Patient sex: F
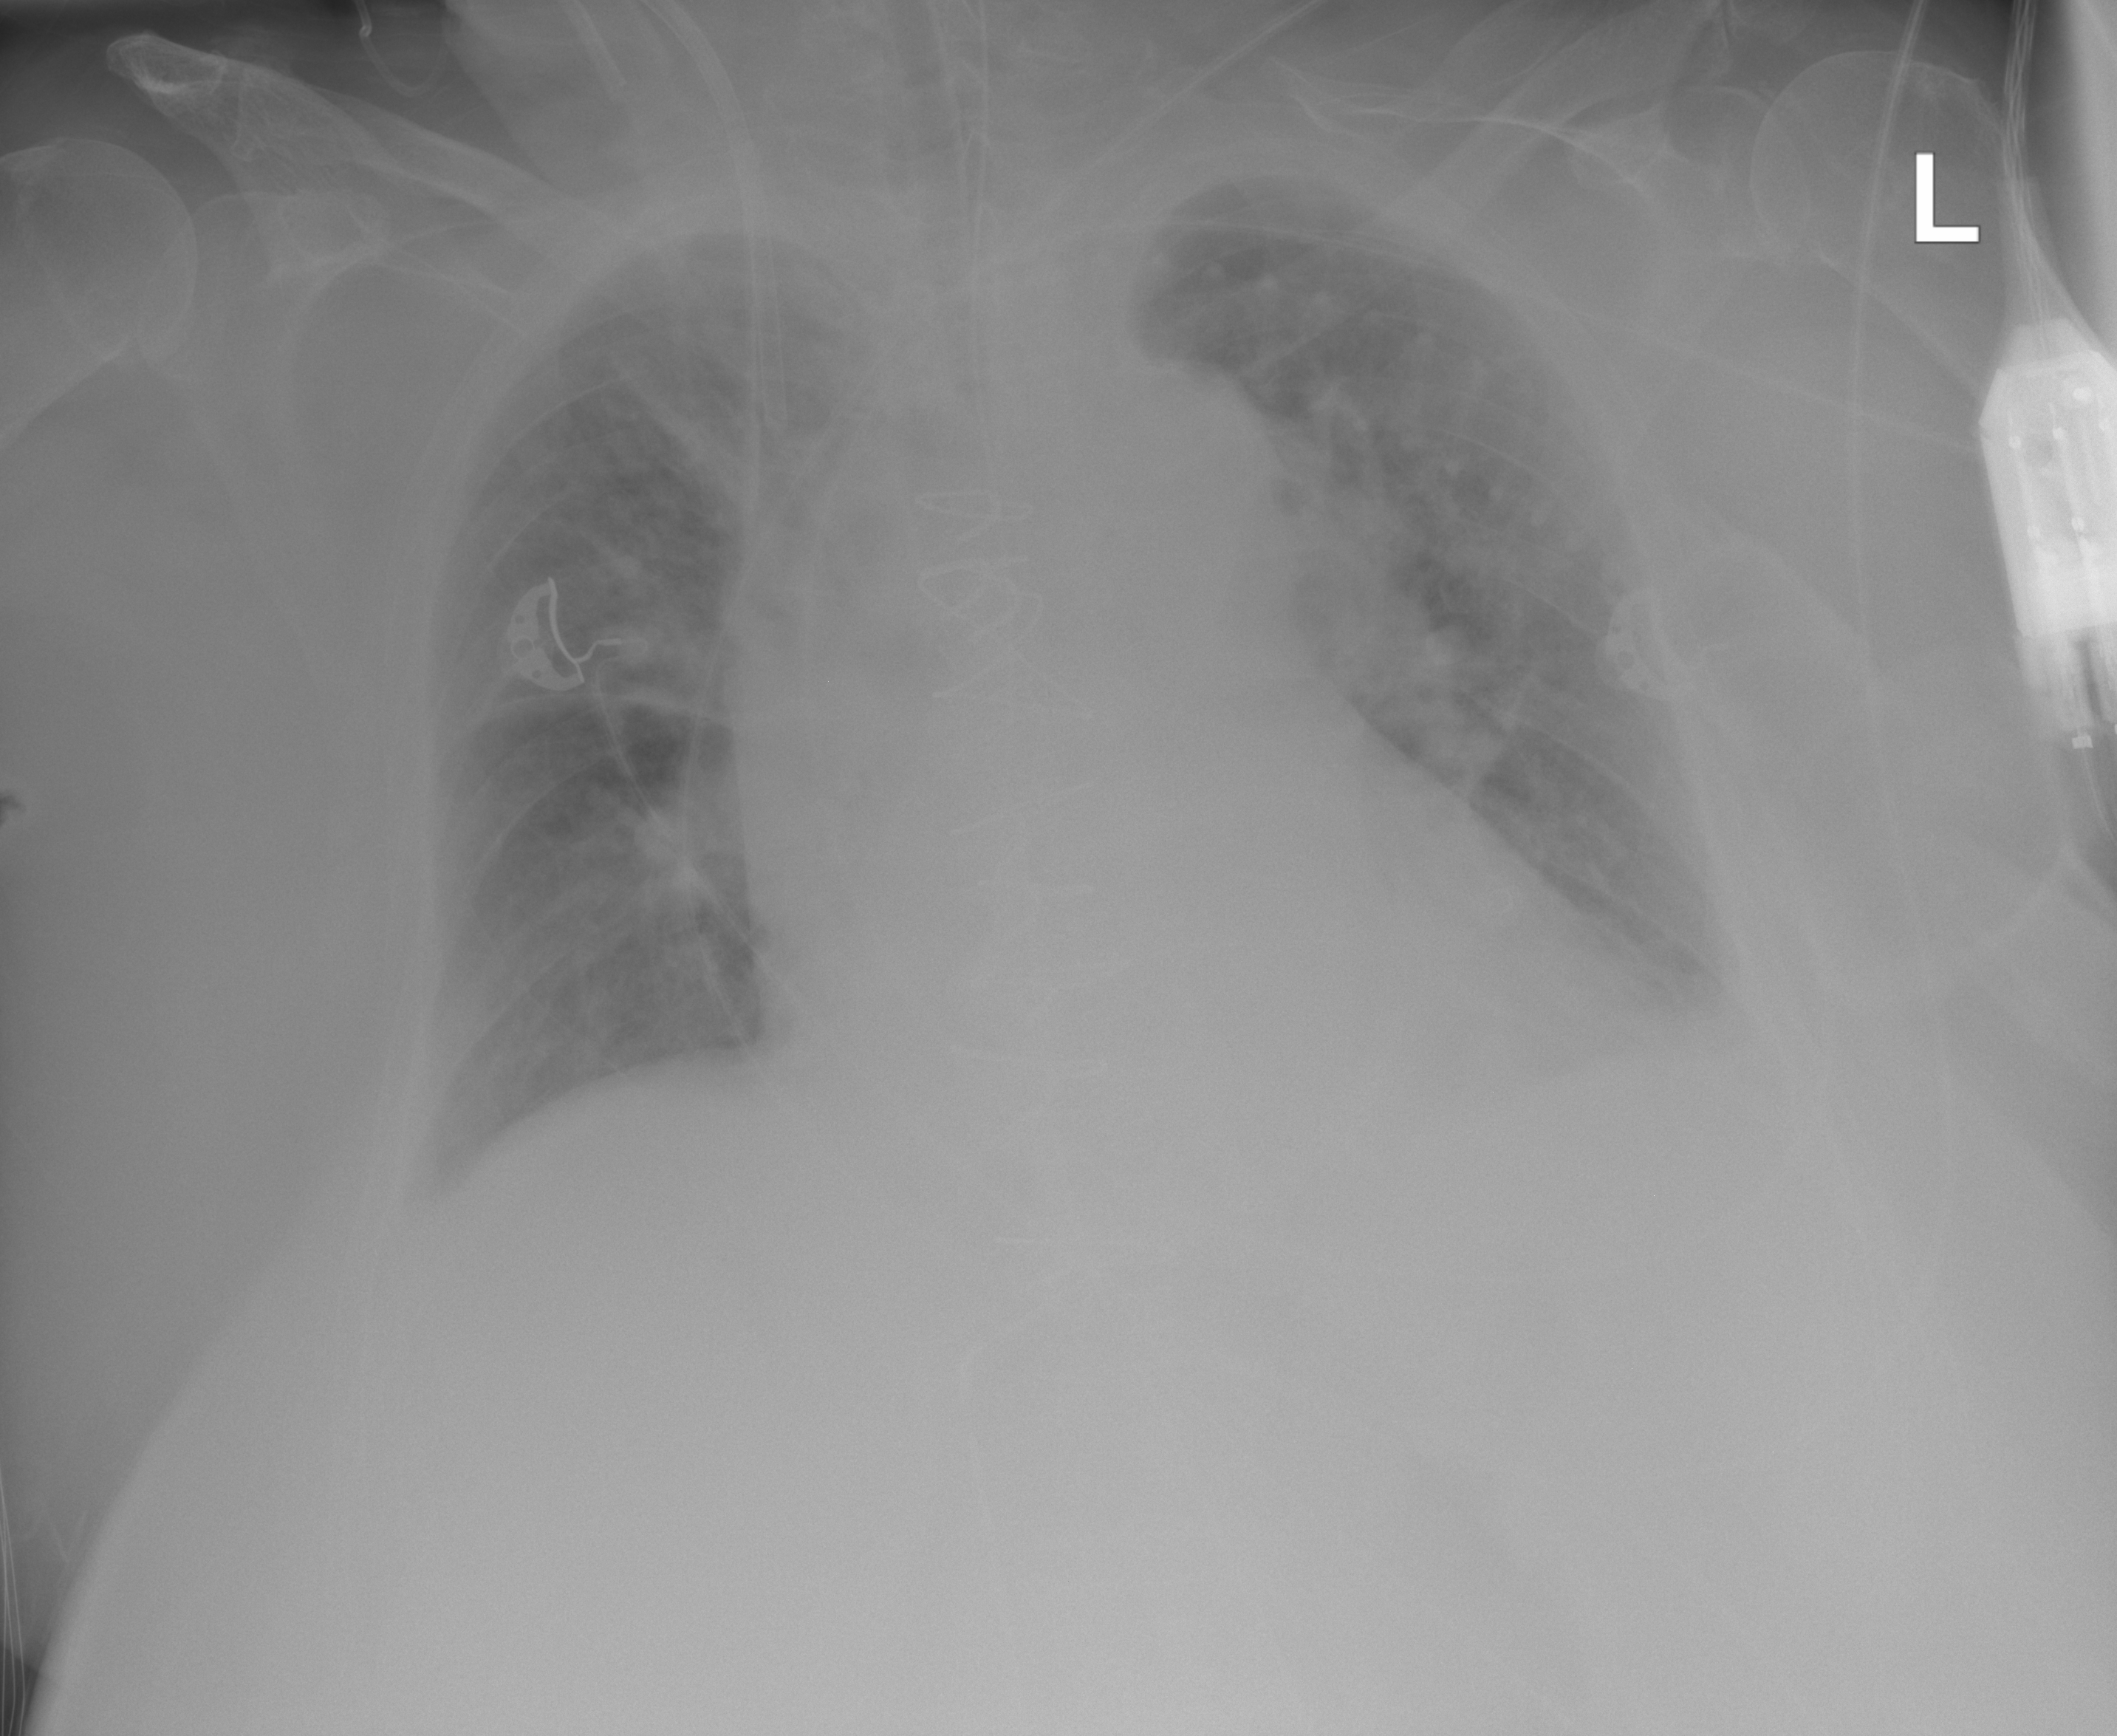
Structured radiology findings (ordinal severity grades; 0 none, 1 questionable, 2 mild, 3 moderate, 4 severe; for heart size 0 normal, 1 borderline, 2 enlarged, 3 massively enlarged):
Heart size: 2
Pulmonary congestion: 2
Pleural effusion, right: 2
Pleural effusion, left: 2
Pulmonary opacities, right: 0
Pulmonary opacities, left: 0
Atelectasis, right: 0
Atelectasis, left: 2